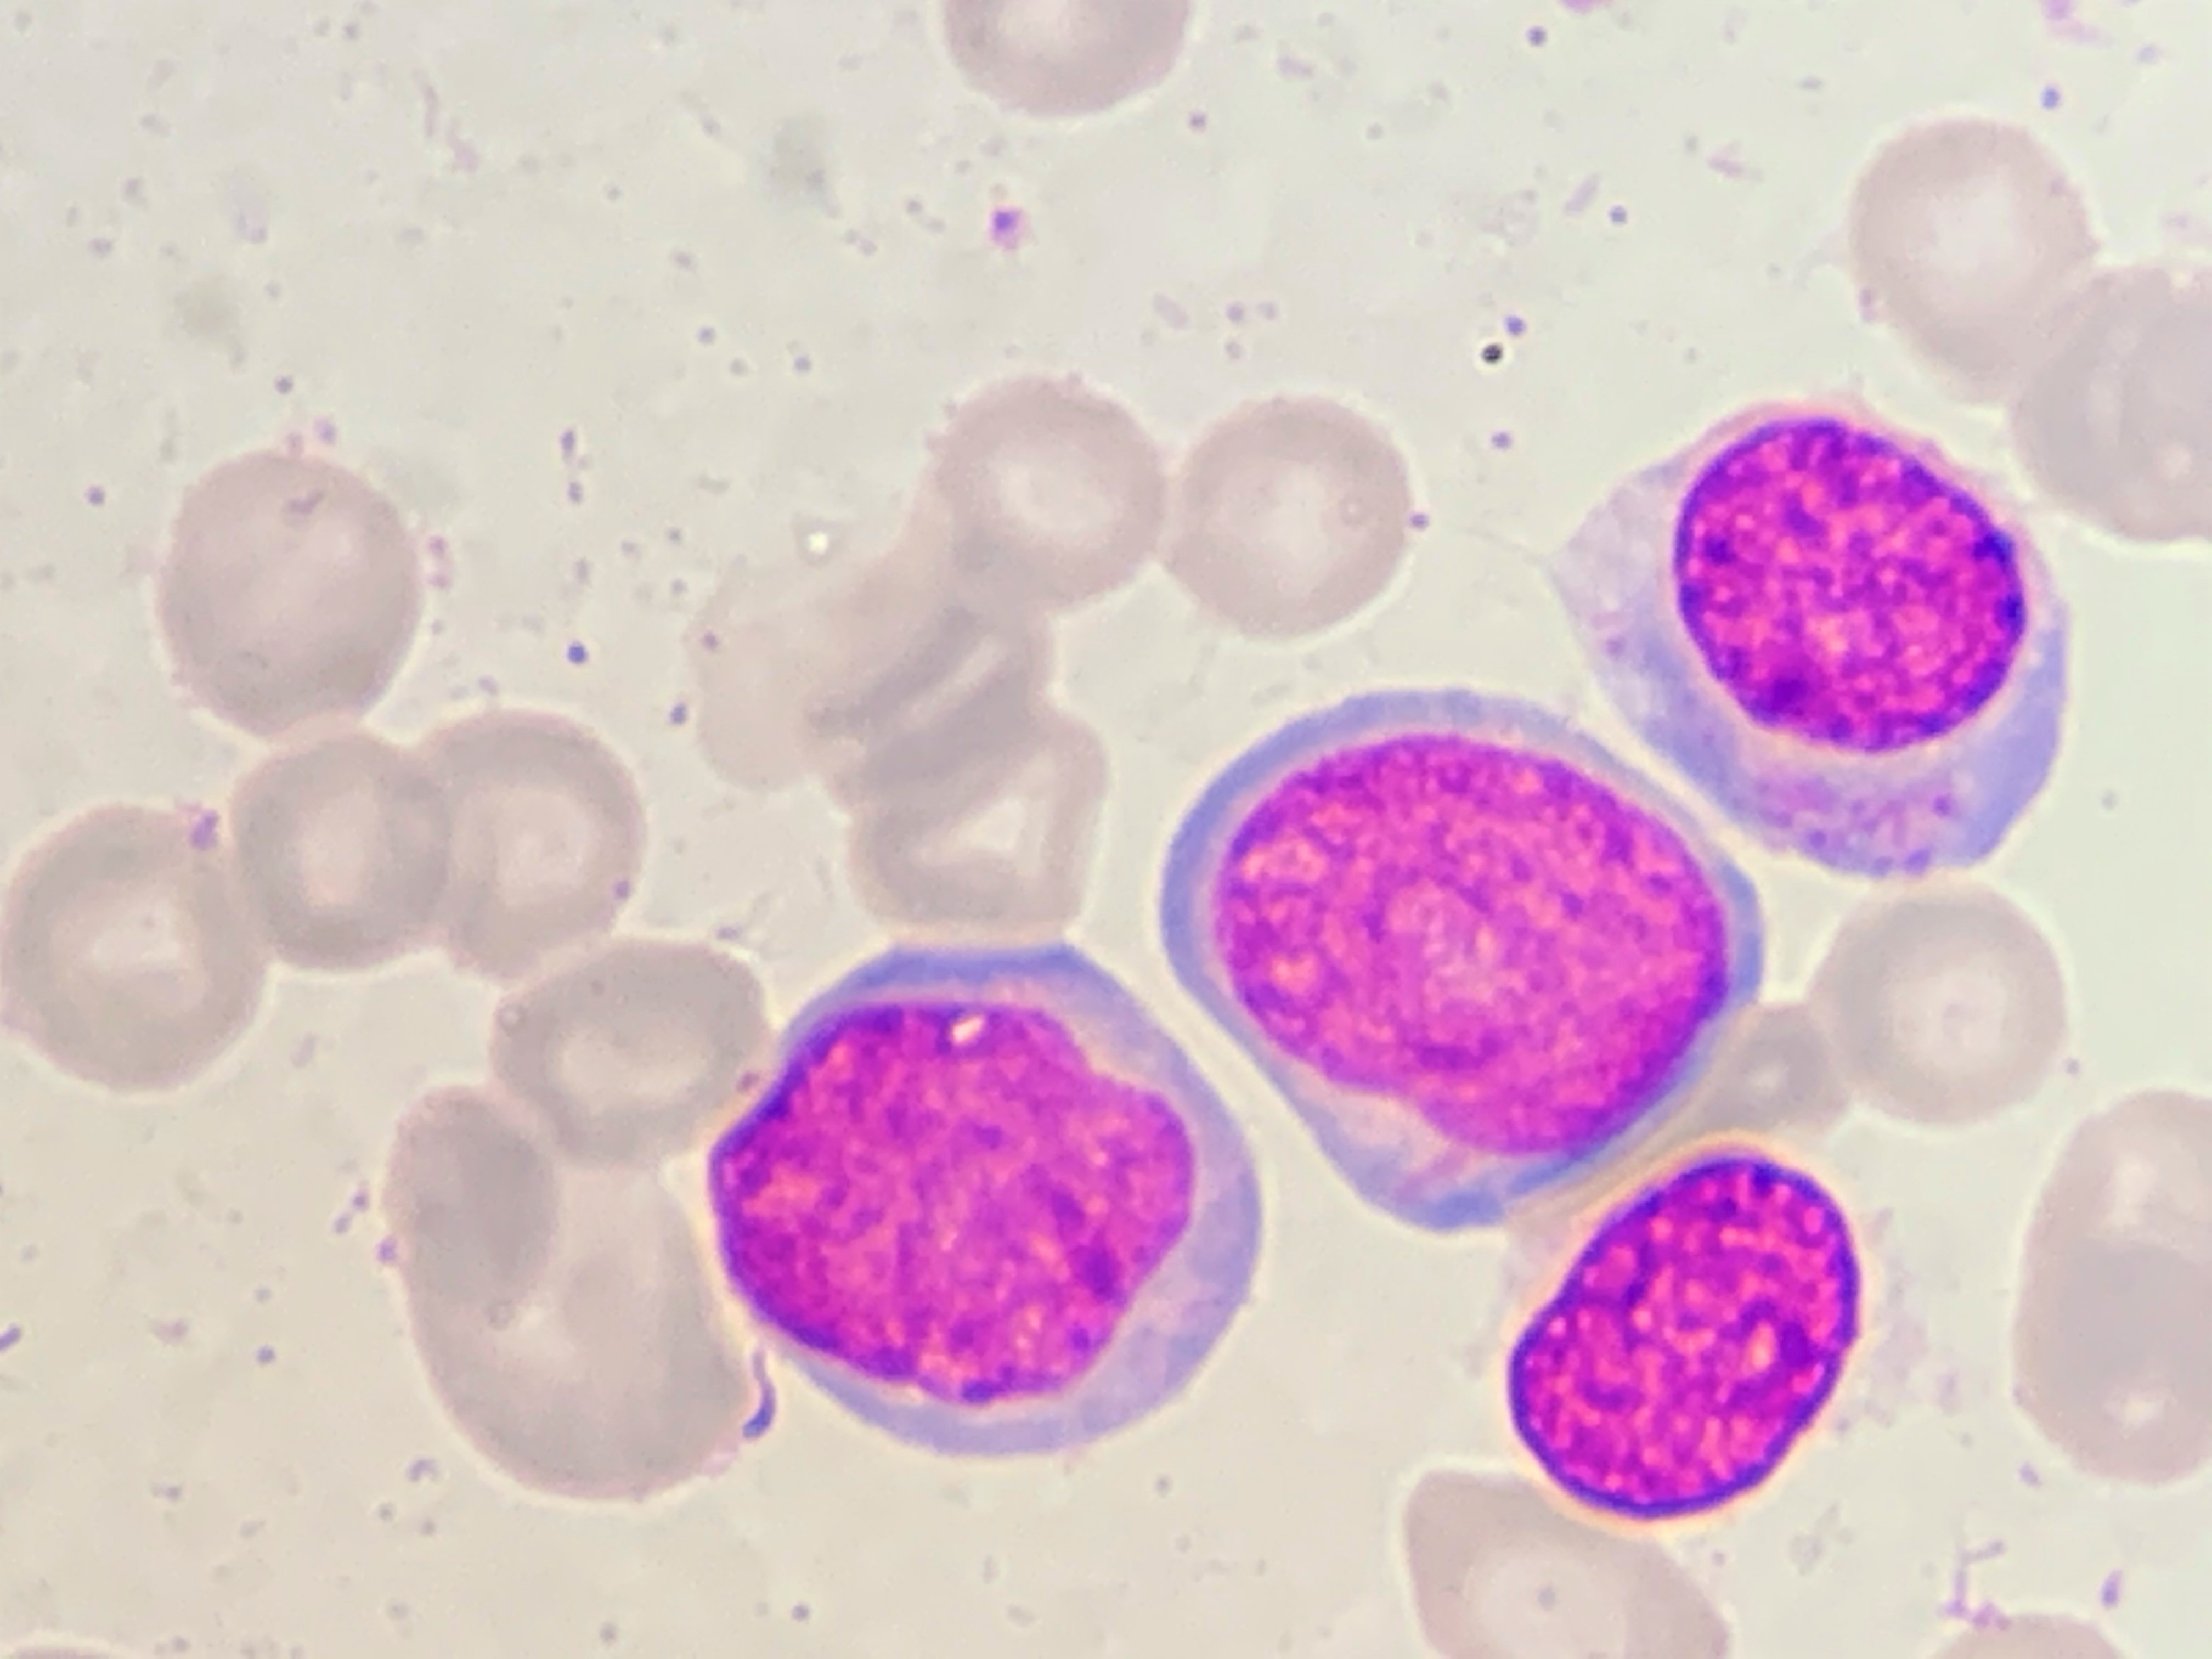
Cell type: BLAST CELLS